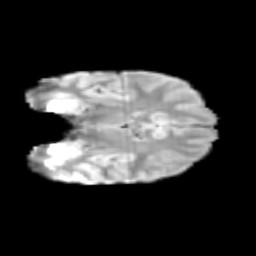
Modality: T2w
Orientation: coronal
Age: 10
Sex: female
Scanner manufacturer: siemens
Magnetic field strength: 3 T
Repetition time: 3.8 s
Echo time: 0.07 s